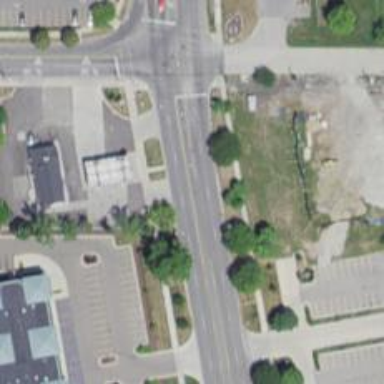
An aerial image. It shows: Secondary road with separate sidewalks.